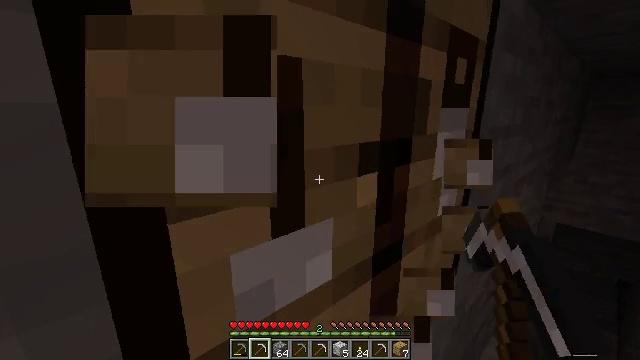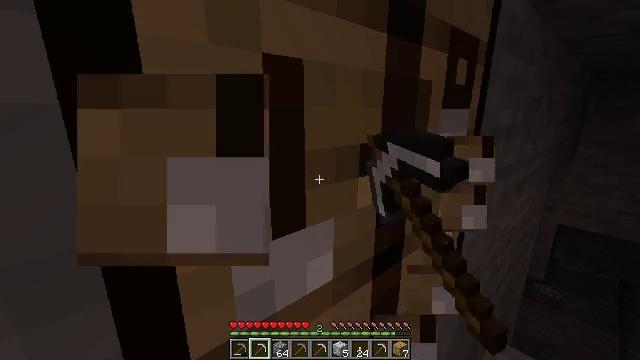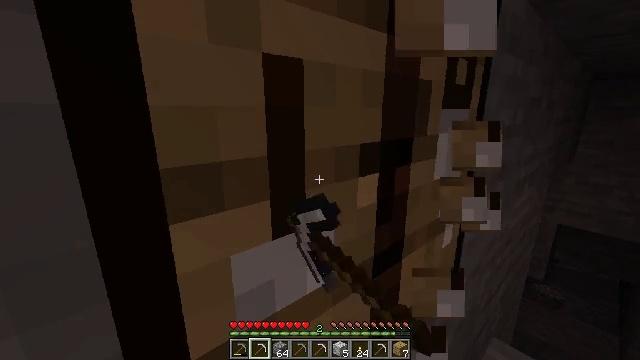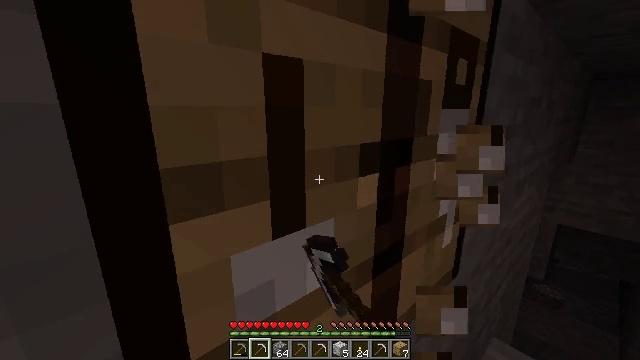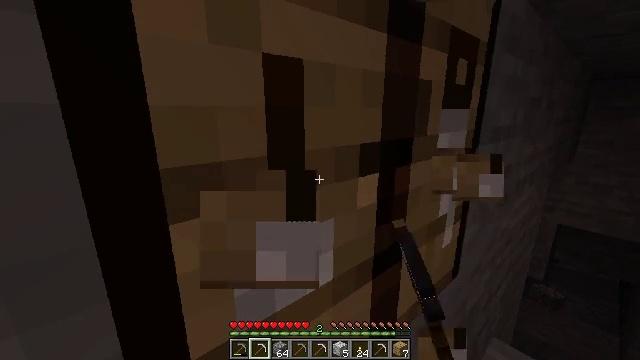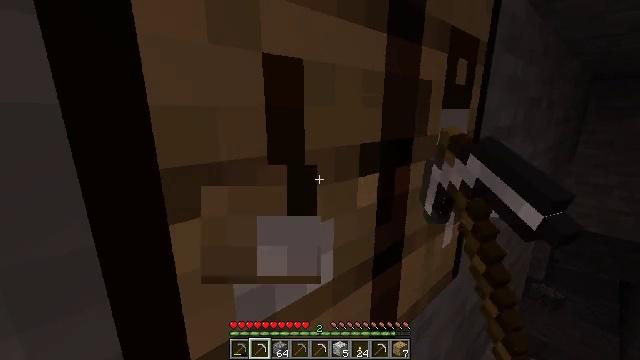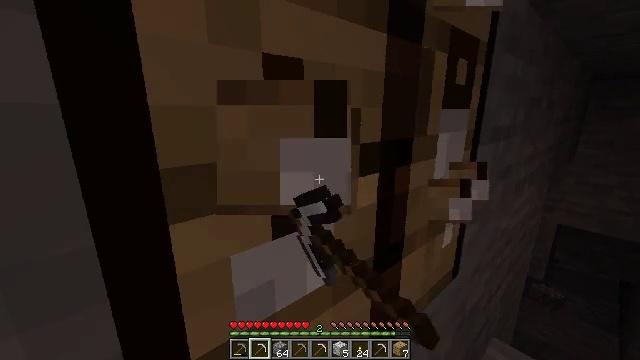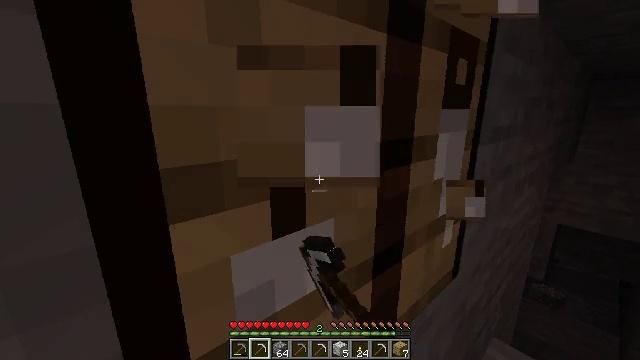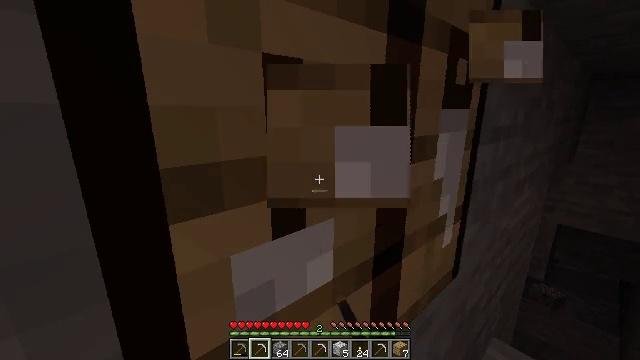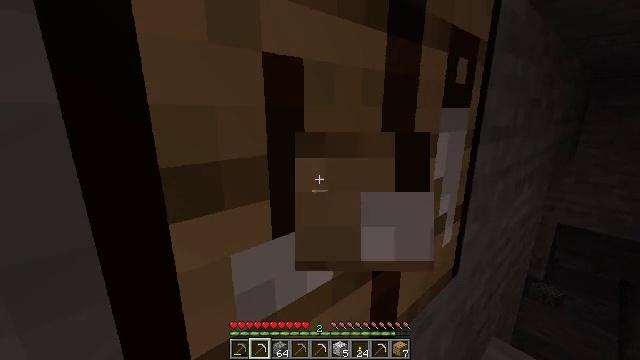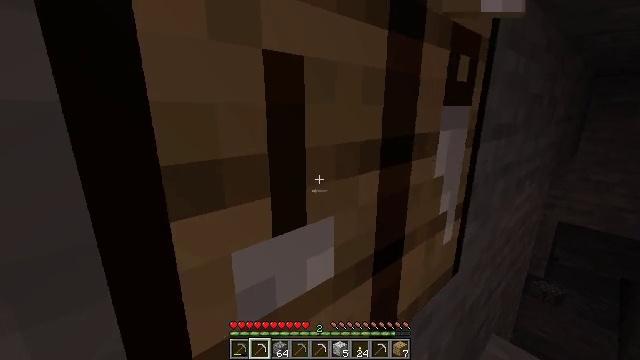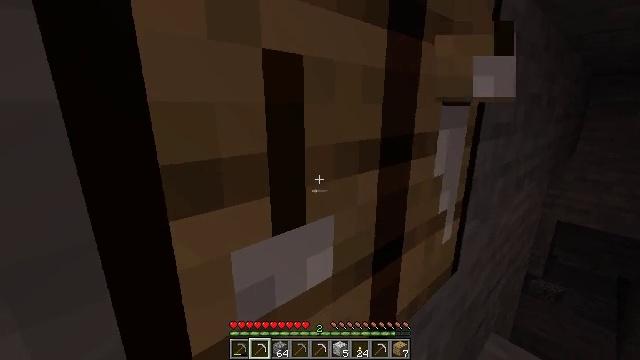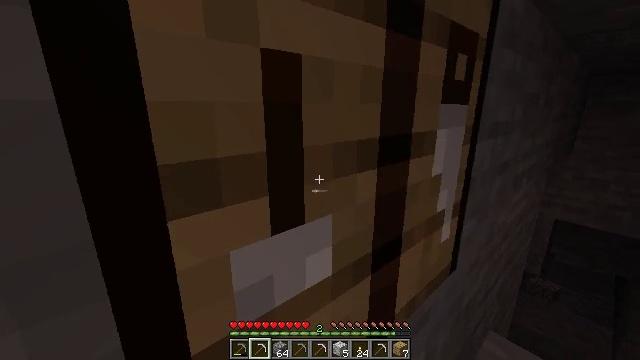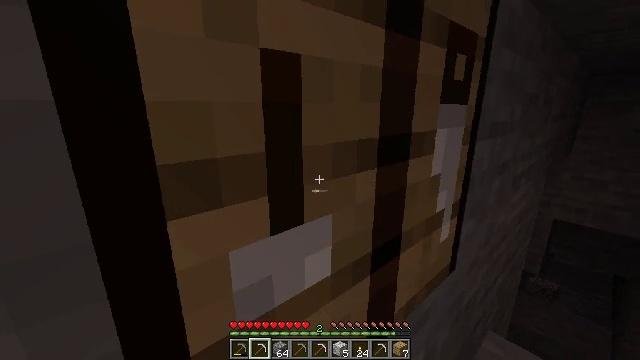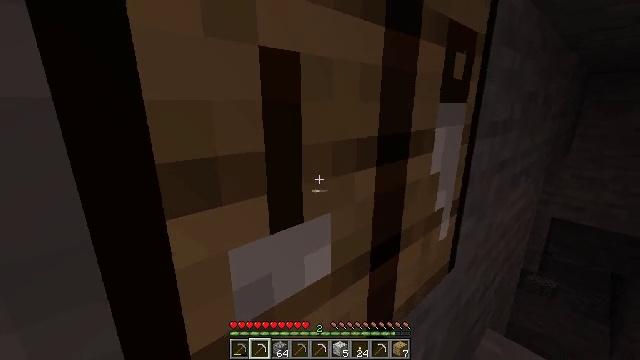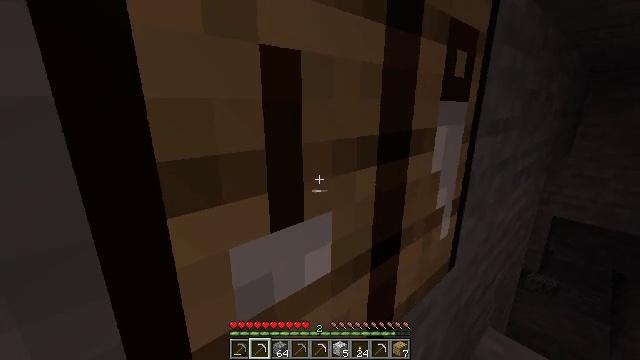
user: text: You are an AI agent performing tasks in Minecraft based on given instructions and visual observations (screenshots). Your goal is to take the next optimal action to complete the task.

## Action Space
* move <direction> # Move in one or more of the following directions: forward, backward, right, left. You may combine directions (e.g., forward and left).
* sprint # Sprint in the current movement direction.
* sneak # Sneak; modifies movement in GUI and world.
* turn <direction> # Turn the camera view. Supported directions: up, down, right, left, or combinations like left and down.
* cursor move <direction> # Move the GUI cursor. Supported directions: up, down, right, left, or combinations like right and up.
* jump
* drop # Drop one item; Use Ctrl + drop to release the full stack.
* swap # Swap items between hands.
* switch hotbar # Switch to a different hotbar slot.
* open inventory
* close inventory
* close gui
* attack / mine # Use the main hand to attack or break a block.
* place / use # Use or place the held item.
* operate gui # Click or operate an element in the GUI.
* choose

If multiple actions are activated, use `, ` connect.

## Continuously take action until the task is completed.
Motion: motion action
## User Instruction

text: Attack the crafting table to break it.
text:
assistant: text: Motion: attack / mine
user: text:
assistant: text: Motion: attack / mine
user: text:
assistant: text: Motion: attack / mine
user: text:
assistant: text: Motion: attack / mine
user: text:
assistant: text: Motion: attack / mine
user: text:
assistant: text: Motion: attack / mine
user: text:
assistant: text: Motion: no_op
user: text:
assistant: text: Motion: no_op
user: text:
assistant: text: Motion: no_op
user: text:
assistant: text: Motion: no_op
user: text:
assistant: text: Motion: no_op
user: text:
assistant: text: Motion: no_op
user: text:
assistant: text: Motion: no_op
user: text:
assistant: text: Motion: no_op
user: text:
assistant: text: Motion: no_op
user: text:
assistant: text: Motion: no_op
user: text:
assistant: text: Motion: no_op
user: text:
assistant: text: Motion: no_op
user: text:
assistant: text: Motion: no_op
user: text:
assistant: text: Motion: no_op
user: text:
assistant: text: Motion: no_op
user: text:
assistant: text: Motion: no_op
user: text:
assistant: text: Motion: no_op
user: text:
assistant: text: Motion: no_op
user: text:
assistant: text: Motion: no_op
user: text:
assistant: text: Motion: no_op
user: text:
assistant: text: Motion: no_op
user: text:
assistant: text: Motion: no_op
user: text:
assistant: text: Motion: no_op
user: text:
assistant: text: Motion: no_op